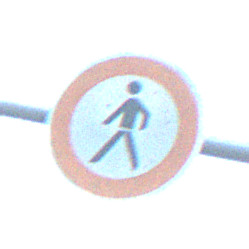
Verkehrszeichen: VerbotFussgaenger
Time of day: MorningAfternoon
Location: Outdoor (Nature)
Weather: Clear
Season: NotSpecified
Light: Natural